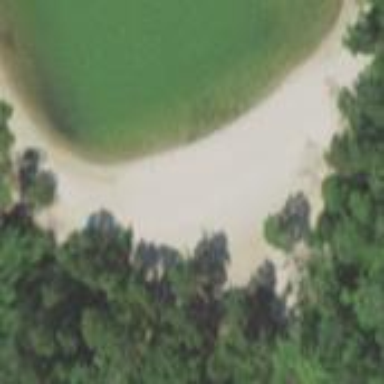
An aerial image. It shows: Beautiful beach with natural surroundings.